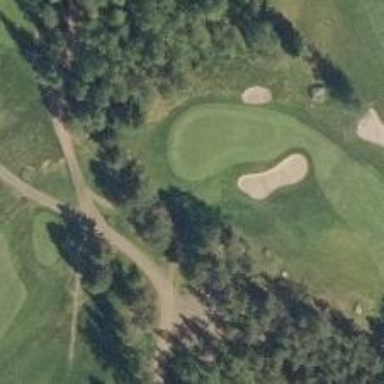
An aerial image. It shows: Golf hole.